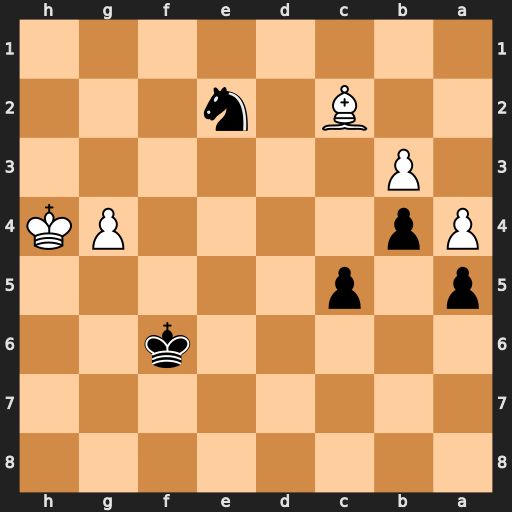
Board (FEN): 8/8/5k2/p1p5/Pp4PK/1P6/2B1n3/8
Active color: b
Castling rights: -
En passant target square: -
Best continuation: Nd4 Bd1 c4 bxc4 b3